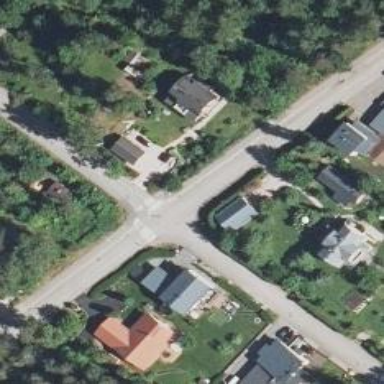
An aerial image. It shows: Marked road crossing.